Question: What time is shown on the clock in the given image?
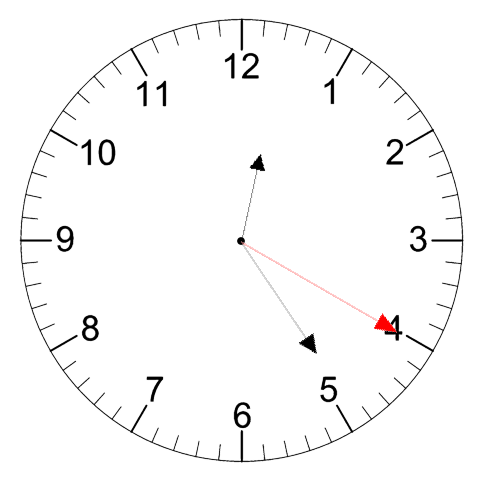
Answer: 12:24:20